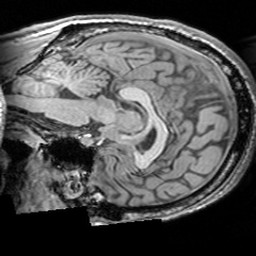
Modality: T1w
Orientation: sagittal
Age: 29
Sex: male
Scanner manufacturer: siemens
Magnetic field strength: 3 T
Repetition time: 1.63 s
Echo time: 0.00311 s